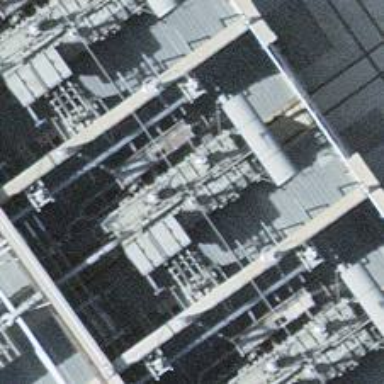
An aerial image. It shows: Outdoor main transformer.